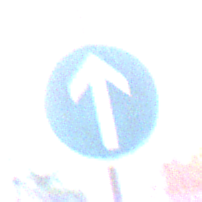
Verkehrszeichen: VorgeschriebeneFahrtrichtungGeradeaus
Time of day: MorningAfternoon
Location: Roofed (Urban)
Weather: PartlyCloudy
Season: NotSpecified
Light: Natural